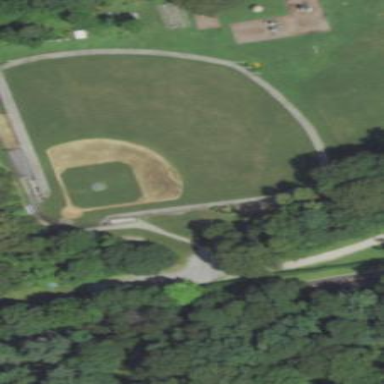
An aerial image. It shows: Baseball pitch for leisure land activities.